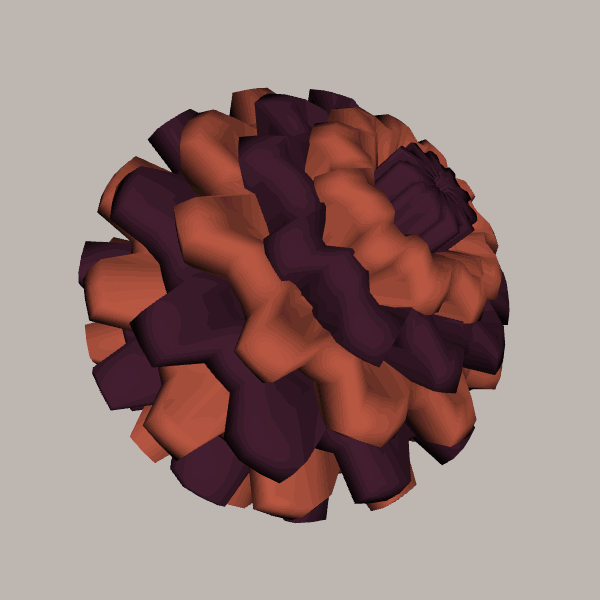
Background: light